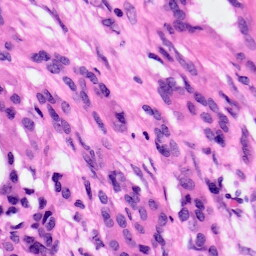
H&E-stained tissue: Pancreatic